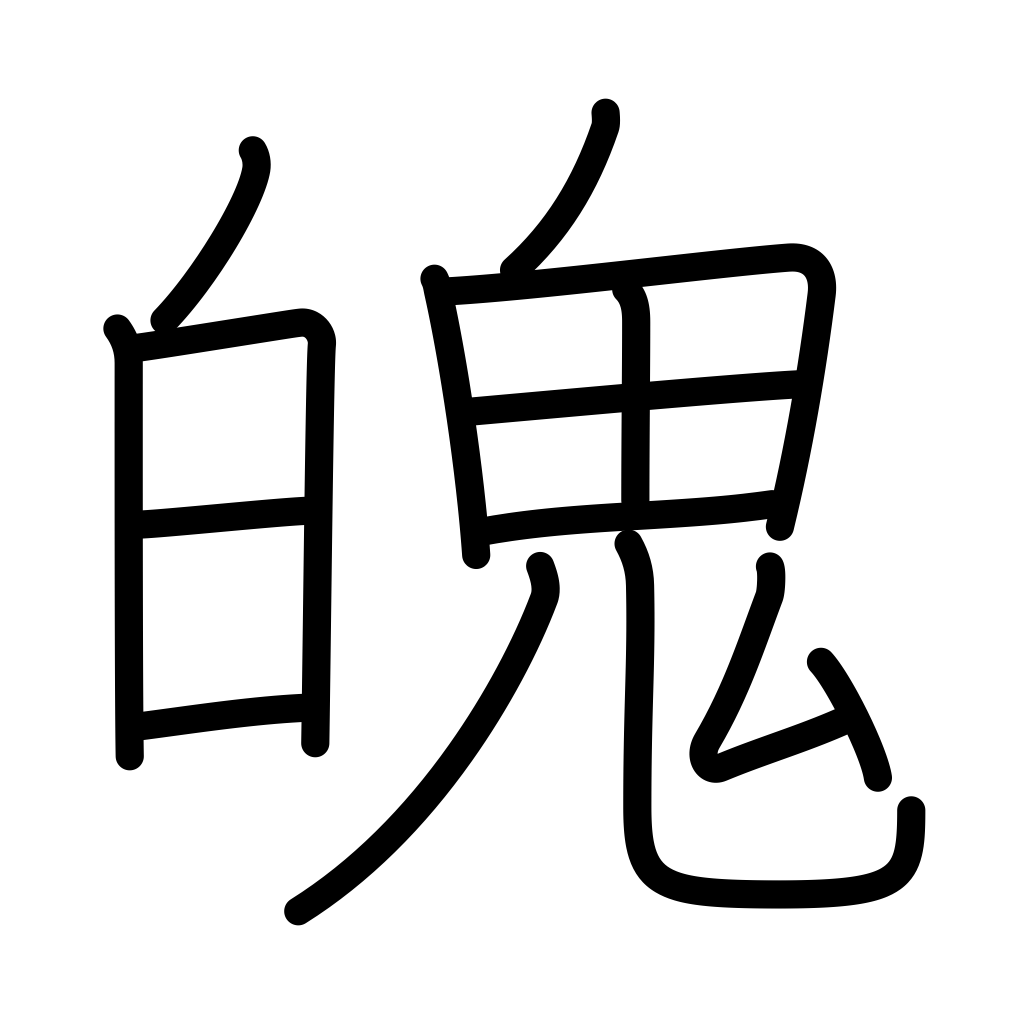
Meaning: soul, spirit